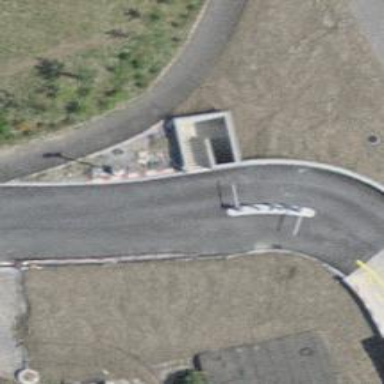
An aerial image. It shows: Lift gate barrier.